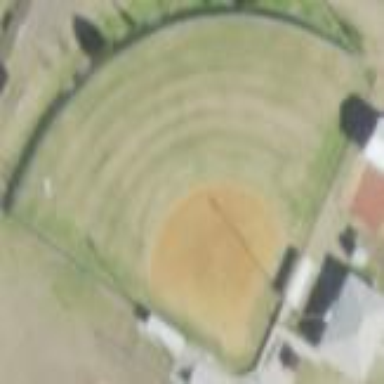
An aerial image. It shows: Baseball pitch for leisure land activities.